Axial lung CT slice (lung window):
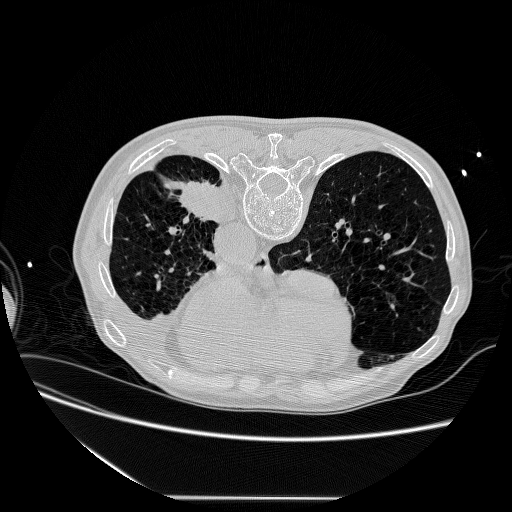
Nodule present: no